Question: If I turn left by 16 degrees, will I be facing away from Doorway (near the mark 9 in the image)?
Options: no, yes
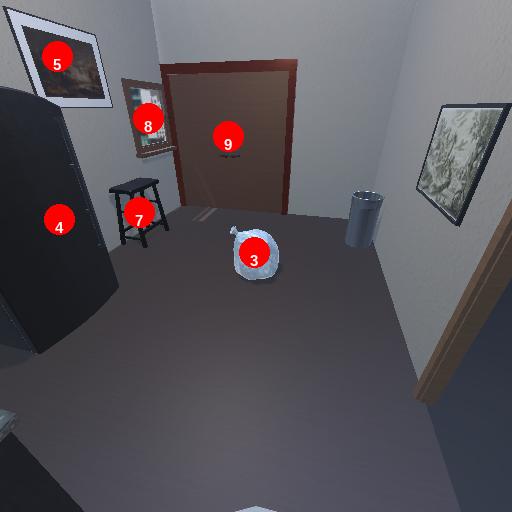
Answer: no